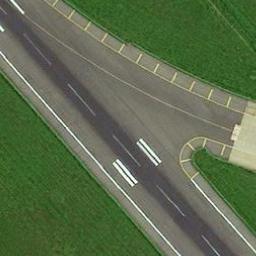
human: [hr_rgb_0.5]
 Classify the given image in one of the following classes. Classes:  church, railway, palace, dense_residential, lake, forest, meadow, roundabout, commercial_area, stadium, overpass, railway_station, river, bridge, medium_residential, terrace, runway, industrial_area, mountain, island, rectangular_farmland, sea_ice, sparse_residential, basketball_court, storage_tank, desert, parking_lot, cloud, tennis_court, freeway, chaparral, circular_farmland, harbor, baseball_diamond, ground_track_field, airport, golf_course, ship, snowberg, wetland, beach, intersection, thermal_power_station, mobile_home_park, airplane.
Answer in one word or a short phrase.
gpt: runway